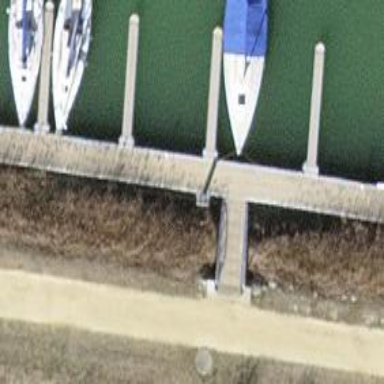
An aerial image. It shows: Man-made pier.